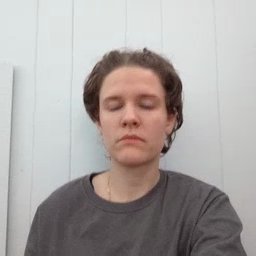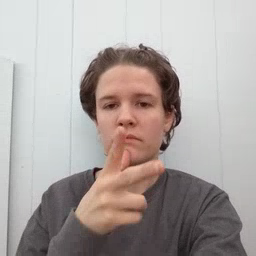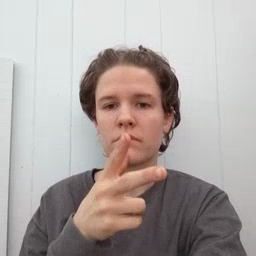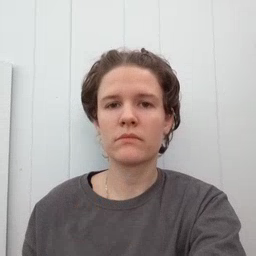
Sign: hen